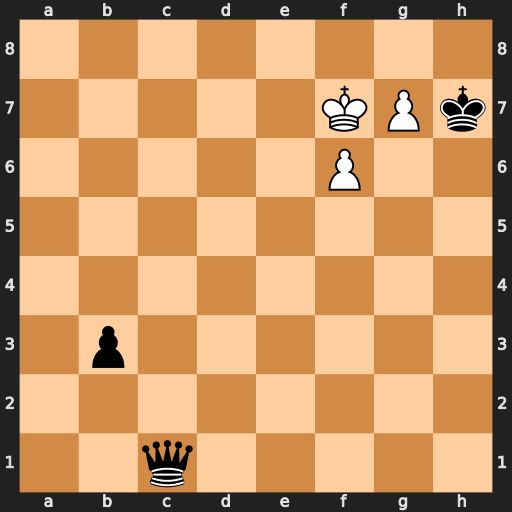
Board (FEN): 8/5KPk/5P2/8/8/1p6/8/2q5
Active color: w
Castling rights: -
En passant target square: -
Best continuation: g8=Q+ Kh6 Qg6#